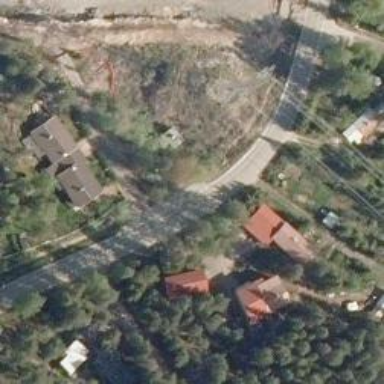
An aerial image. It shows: Smooth asphalt road in residential area.